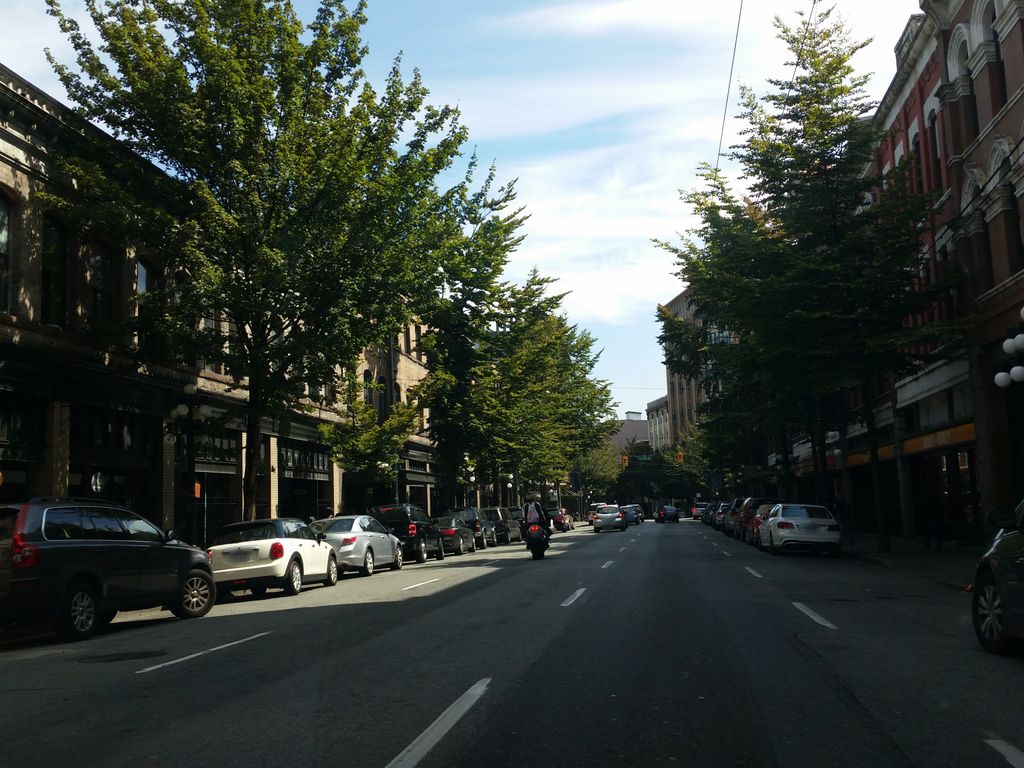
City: vancouver